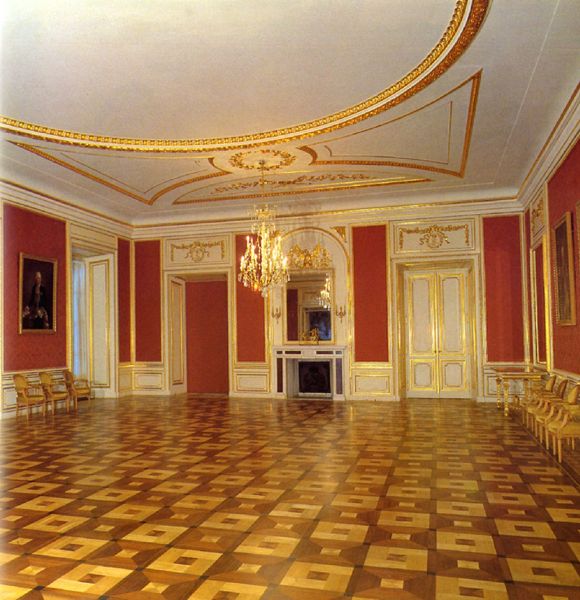
Titel: Warschau, Königsschloss
Standort: Warschau, Königsschloß (EU - PL)
Schlagwörter: gemälde, weiß, braun, holz, stühle, rot, schloss, rahmen, innenraum, spiegel, gold, sessel, decke, kamin, bilder, türen, parkett, saal, tapete, holzboden, kronleuchter, stuck, foto, wände, fliesen, quadrat, flügeltüren, empfangssaal, kaimin, 17./18. jahrhundert